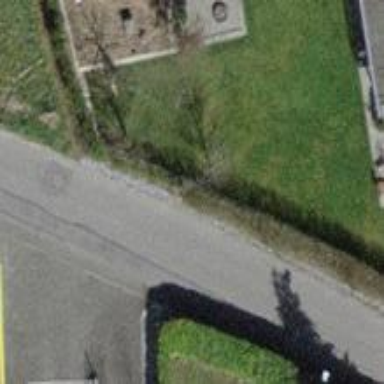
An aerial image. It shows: Residential road with asphalt surface.